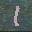
Label: 1